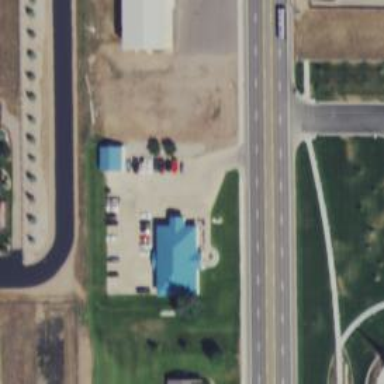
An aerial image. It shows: Convenience shop.